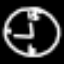
Label: clock